Question: I decided it was time to write some tests for my iPhone app. Unfortunately, this hasn't gone well. I created a new test class but get the error below. It looks like it's pulling in OS X libraries to me but I have no idea why....
'''
Ld /Users/philswenson/Library/Developer/Xcode/DerivedData/3rdRevolution-crkklmdwurdjtrbjvjedcqqeoyvk/Build/Products/Debug-iphonesimulator/3rdRevolutionTests.octest/3rdRevolutionTests normal i386
cd /Users/philswenson/dev/3rdRev/3R_iOS
setenv IPHONEOS_DEPLOYMENT_TARGET 7.0
setenv PATH "/Applications/Xcode.app/Contents/Developer/Platforms/iPhoneSimulator.platform/Developer/usr/bin:/Applications/Xcode.app/Contents/Developer/usr/bin:/usr/bin:/bin:/usr/sbin:/sbin"
/Applications/Xcode.app/Contents/Developer/Toolchains/XcodeDefault.xctoolchain/usr/bin/clang -arch i386 -bundle -isysroot /Applications/Xcode.app/Contents/Developer/Platforms/iPhoneSimulator.platform/Developer/SDKs/iPhoneSimulator7.0.sdk -L/Users/philswenson/Library/Developer/Xcode/DerivedData/3rdRevolution-crkklmdwurdjtrbjvjedcqqeoyvk/Build/Products/Debug-iphonesimulator -F/Users/philswenson/Library/Developer/Xcode/DerivedData/3rdRevolution-crkklmdwurdjtrbjvjedcqqeoyvk/Build/Products/Debug-iphonesimulator -F/Applications/Xcode.app/Contents/Developer/Platforms/iPhoneSimulator.platform/Developer/SDKs/iPhoneSimulator7.0.sdk/Developer/Library/Frameworks -F/Applications/Xcode.app/Contents/Developer/Library/Frameworks -filelist /Users/philswenson/Library/Developer/Xcode/DerivedData/3rdRevolution-crkklmdwurdjtrbjvjedcqqeoyvk/Build/Intermediates/3rdRevolution.build/Debug-iphonesimulator/3rdRevolutionTests.build/Objects-normal/i386/3rdRevolutionTests.LinkFileList -bundle_loader /Users/philswenson/Library/Developer/Xcode/DerivedData/3rdRevolution-crkklmdwurdjtrbjvjedcqqeoyvk/Build/Products/Debug-iphonesimulator/3rdRevolution.app/3rdRevolution -Xlinker -objc_abi_version -Xlinker 2 -fobjc-arc -fobjc-link-runtime -Xlinker -no_implicit_dylibs -mios-simulator-version-min=7.0 -framework SenTestingKit -framework UIKit -framework Foundation -Xlinker -dependency_info -Xlinker /Users/philswenson/Library/Developer/Xcode/DerivedData/3rdRevolution-crkklmdwurdjtrbjvjedcqqeoyvk/Build/Intermediates/3rdRevolution.build/Debug-iphonesimulator/3rdRevolutionTests.build/Objects-normal/i386/3rdRevolutionTests_dependency_info.dat -o /Users/philswenson/Library/Developer/Xcode/DerivedData/3rdRevolution-crkklmdwurdjtrbjvjedcqqeoyvk/Build/Products/Debug-iphonesimulator/3rdRevolutionTests.octest/3rdRevolutionTests
Undefined symbols for architecture i386:
"_OBJC_CLASS_$_XCTestCase", referenced from:
_OBJC_CLASS_$_IsoDateTest in IsoDateTest.o
"_OBJC_METACLASS_$_XCTestCase", referenced from:
_OBJC_METACLASS_$_IsoDateTest in IsoDateTest.o
"__XCTFailureFormat", referenced from:
-[IsoDateTest testExample] in IsoDateTest.o
"__XCTFailureHandler", referenced from:
-[IsoDateTest testExample] in IsoDateTest.o
ld: symbol(s) not found for architecture i386
clang: error: linker command failed with exit code 1 (use -v to see invocation)
'''
here is a screenshot of my Framework Search Paths setting:
any ideas on how to fix this?
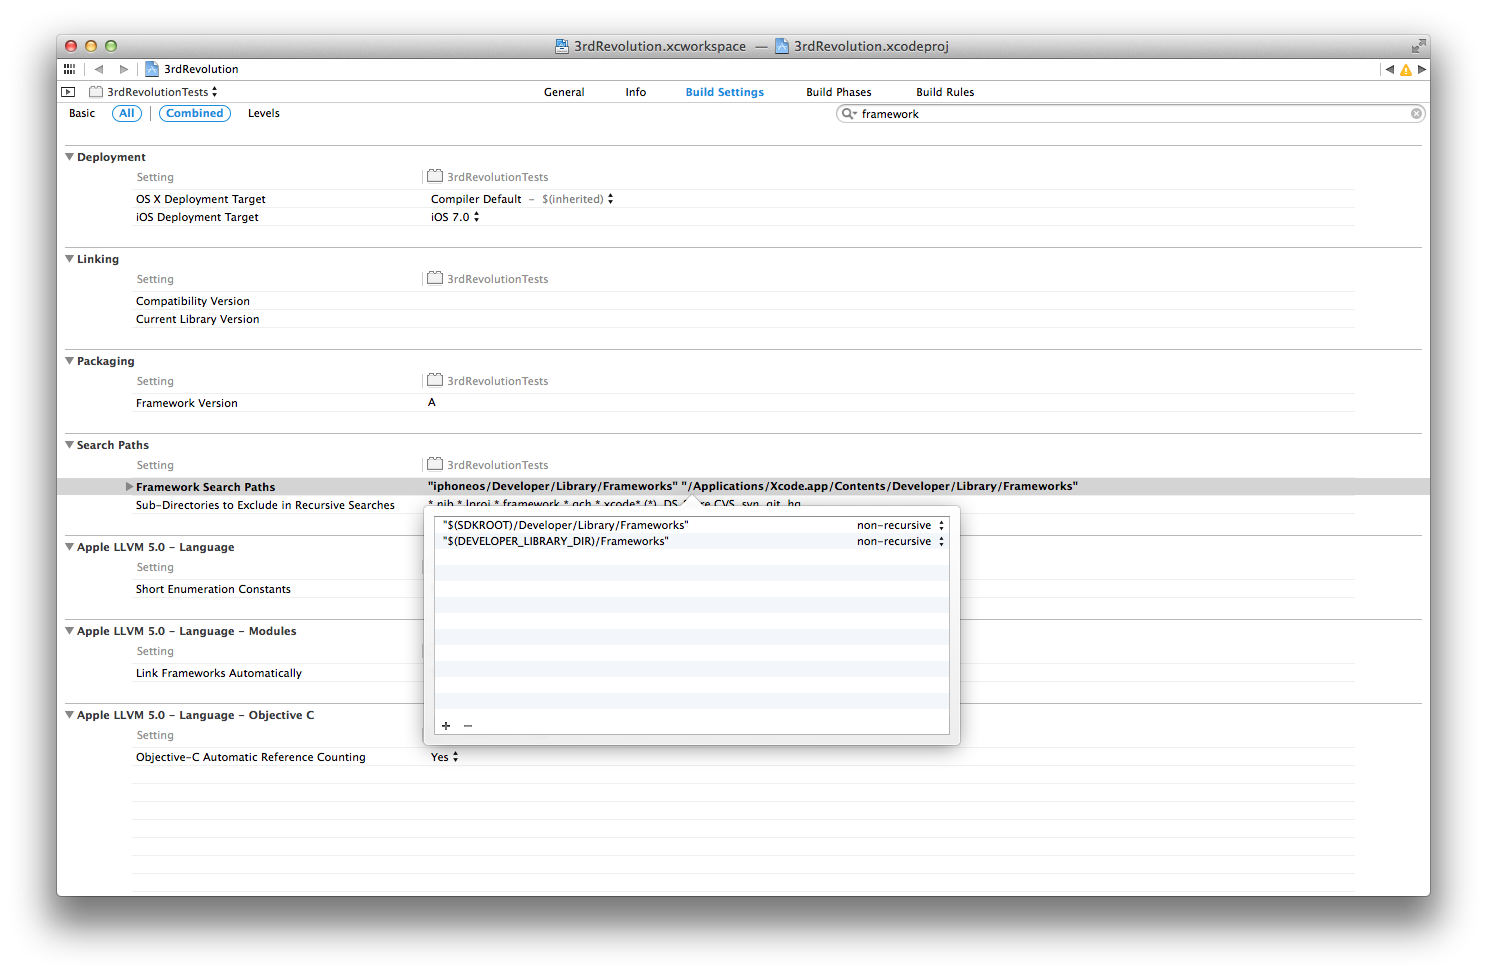
Answer: From reading "I decided it was time to write some tests," I'm guessing it's been a while since you created the project. So maybe...
- -
Check the list of libraries under the test target's build settings. Replace SenTestingKit.framework with XCTest.framework.